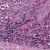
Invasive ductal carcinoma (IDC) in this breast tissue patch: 1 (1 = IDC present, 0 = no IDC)